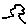
Label: tree